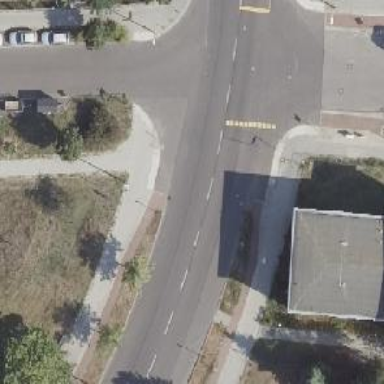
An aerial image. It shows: Unmarked crossing on the road.